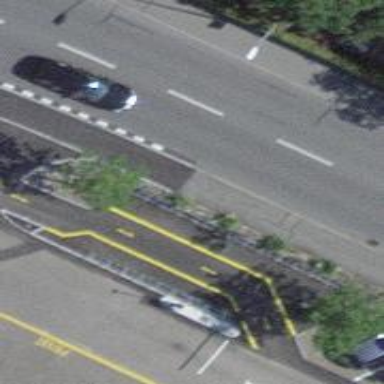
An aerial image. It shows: Bicycle parking area with wall loops for securing bikes.